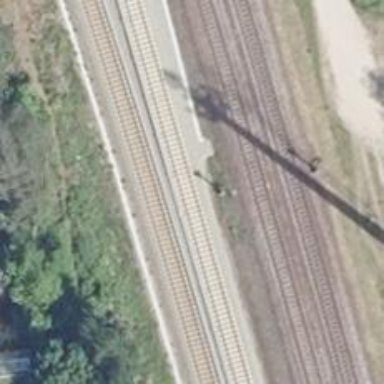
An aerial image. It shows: Light rail railway line with electrified rails.